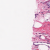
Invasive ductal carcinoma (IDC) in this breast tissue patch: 0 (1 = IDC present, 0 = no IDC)